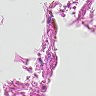
Metastatic tissue present: no